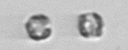
Label: Thalassiosira_sp_aff_mala